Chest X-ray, AP view. Patient: 76 years old, sex F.
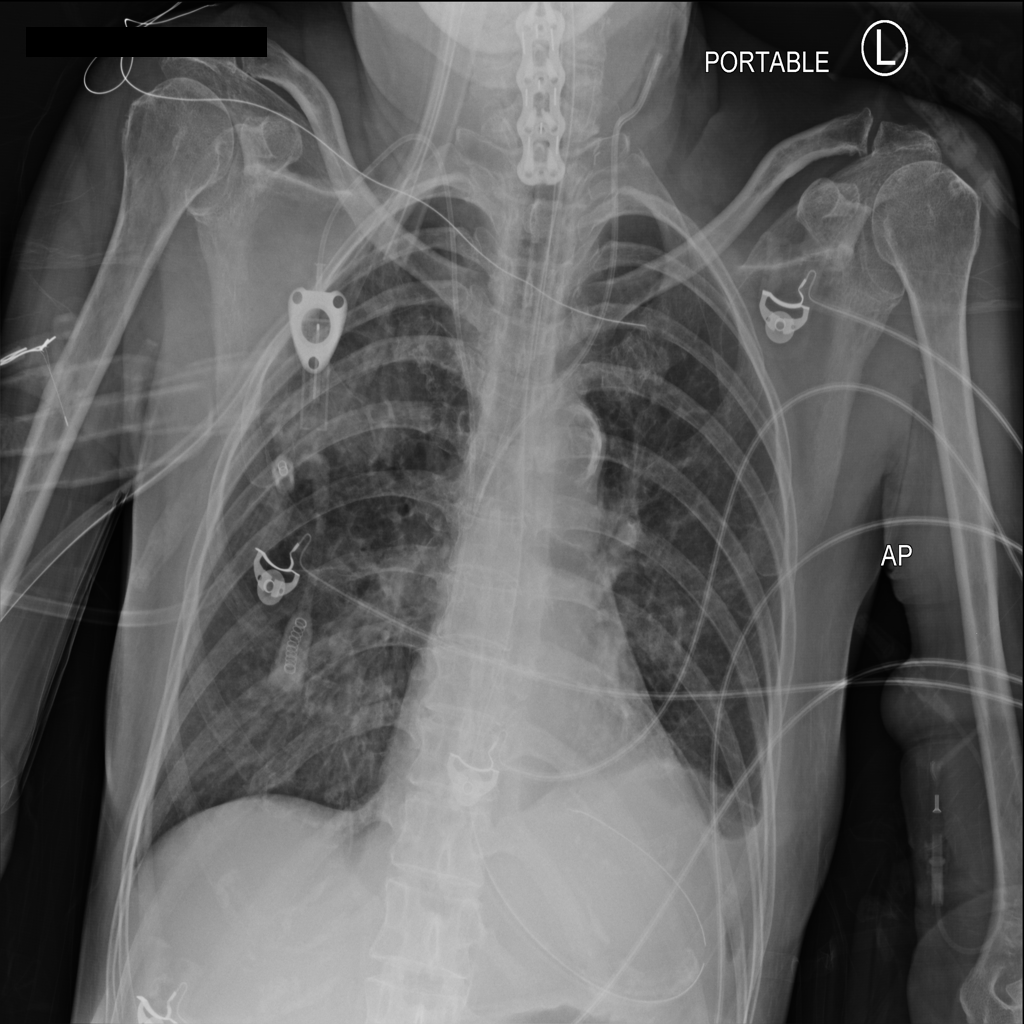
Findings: No Finding